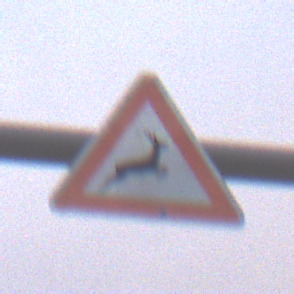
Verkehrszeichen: WildwechselLinks
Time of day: SunriseSunset
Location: Outdoor (Beach)
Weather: Overcast
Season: NotSpecified
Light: Natural